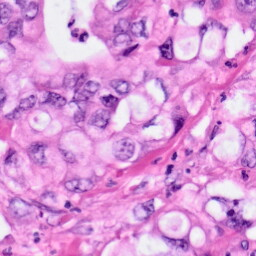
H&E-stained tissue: Pancreatic